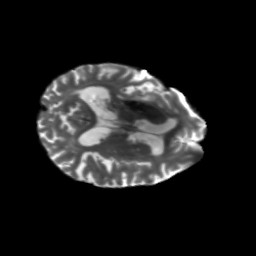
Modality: T2w
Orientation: axial
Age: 68
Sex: male
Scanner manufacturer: siemens
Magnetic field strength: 3 T
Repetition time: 5.25 s
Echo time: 0.08 s